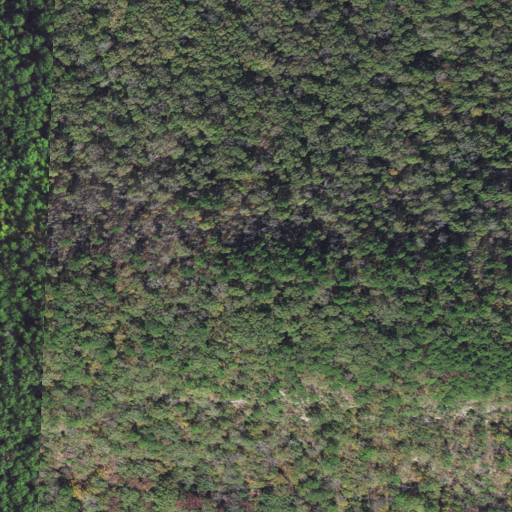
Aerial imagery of mountain in Oklahoma named Self Mountain containing deciduous forest, mixed forest, open development, and evergreen forest